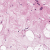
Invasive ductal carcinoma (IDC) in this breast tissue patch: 0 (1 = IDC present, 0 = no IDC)